Question: I have NSMutableArray data as below.
'''
(
{
Id = 3;
Name = Fahim;
},
{
Id = 2;
Name = milad;
},
{
Id = 1;
Name = Test;
}
)
'''
Now I want to update the name from Test to Omar (for id = 1).
Any idea how to get this done?

---
## Answer
With below answer, I was getting error as '-[__NSDictionaryI setObject:forKey:]: unrecognized selector sent to instance'. To resolve that issue I Changed '[feeds addObject:[item copy]]' to '[feeds addObject:item]'
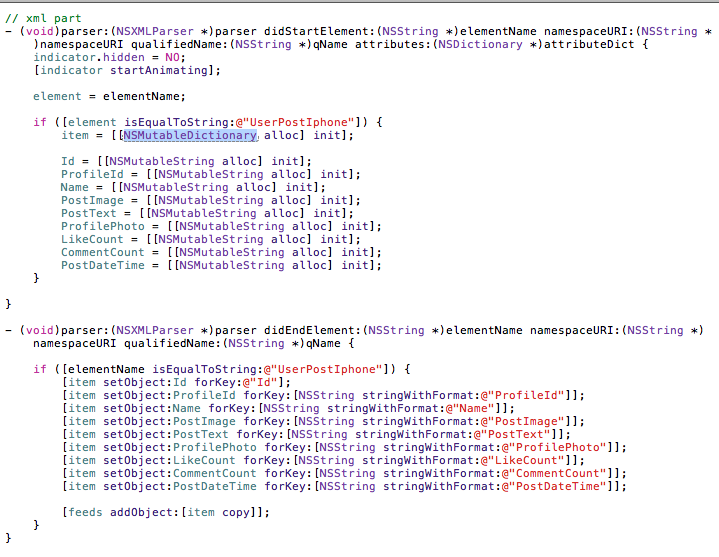
Answer: '''
for (NSMutableDictionary* aDict in yourMutableArray) {
if (aDict[@"id"] == 1) {
[aDict setObject:@"Omar" forKey:@"Name"];
}
}
'''
EDIT :
'''
NSMutableArray* mutableArray = [[NSMutableArray alloc]init];
NSDictionary* item1Dict = [NSDictionary dictionaryWithObjectsAndKeys:
@"1",@"id",
@"Fahim",@"name"
, nil];
NSMutableDictionary* item1 = [NSMutableDictionary dictionaryWithDictionary:item1Dict];
[mutableArray addObject:item1];
NSDictionary* item2Dict = [NSDictionary dictionaryWithObjectsAndKeys:
@"2",@"id",
@"milad",@"name"
, nil];
NSMutableDictionary* item2 = [NSMutableDictionary dictionaryWithDictionary:item2Dict];
[mutableArray addObject:item2];
NSDictionary* item3Dict = [NSDictionary dictionaryWithObjectsAndKeys:
@"3",@"id",
@"test",@"name"
, nil];
NSMutableDictionary* item3 = [NSMutableDictionary dictionaryWithDictionary:item3Dict];
[mutableArray addObject:item3];
NSLog(@"%@",mutableArray);
for (NSMutableDictionary* aDict in mutableArray) {
if ([aDict[@"id"] isEqualToString:@"3"]) {
[aDict setObject:@"Omar" forKey:@"name"];
}
}
NSLog(@"%@",mutableArray);
'''
'''
NSMutableArray* mutableArray = [[NSMutableArray alloc]init];
NSArray* name = [NSArray arrayWithObjects:@"Fahin",@"milad",@"test", nil];
for (int i = 0; i < name.count; i++) {
NSDictionary* itemd = [NSDictionary dictionaryWithObjectsAndKeys:
[NSString stringWithFormat:@"%i",i],@"id",
name[i],@"name"
, nil];
NSMutableDictionary* item = [NSMutableDictionary dictionaryWithDictionary:itemd];
//or
//NSMutableDictionary* item = [item mutableCopy];
[mutableArray addObject:item];
}
NSLog(@"%@",mutableArray);
for (NSMutableDictionary* aDict in mutableArray) {
if ([aDict[@"id"] isEqualToString:@"2"]) {
[aDict setObject:@"Omar" forKey:@"name"];
}
}
NSLog(@"%@",mutableArray);
'''
logs are:
'''
2013-10-18 00:51:48.845 test[34919:60b] (
{
id = 1;
name = Fahim;
},
{
id = 2;
name = milad;
},
{
id = 3;
name = test;
}
)
'''
second log:
'''
2013-10-18 00:52:06.887 test[34919:60b] (
{
id = 1;
name = Fahim;
},
{
id = 2;
name = milad;
},
{
id = 3;
name = Omar;
}
)
'''
EDIT2 for copy:
-copy, as implemented by mutable Cocoa classes, always returns their immutable counterparts. When an NSMutableDictionary is sent -copy, it returns an NSDictionary containing the same objects. NSMutableDictionary is a subclass of NSDictionary, the compiler doesn't complain. NSDictionary does not recognize it's mutable subclass' methods (because it cannot mutate it's contents).